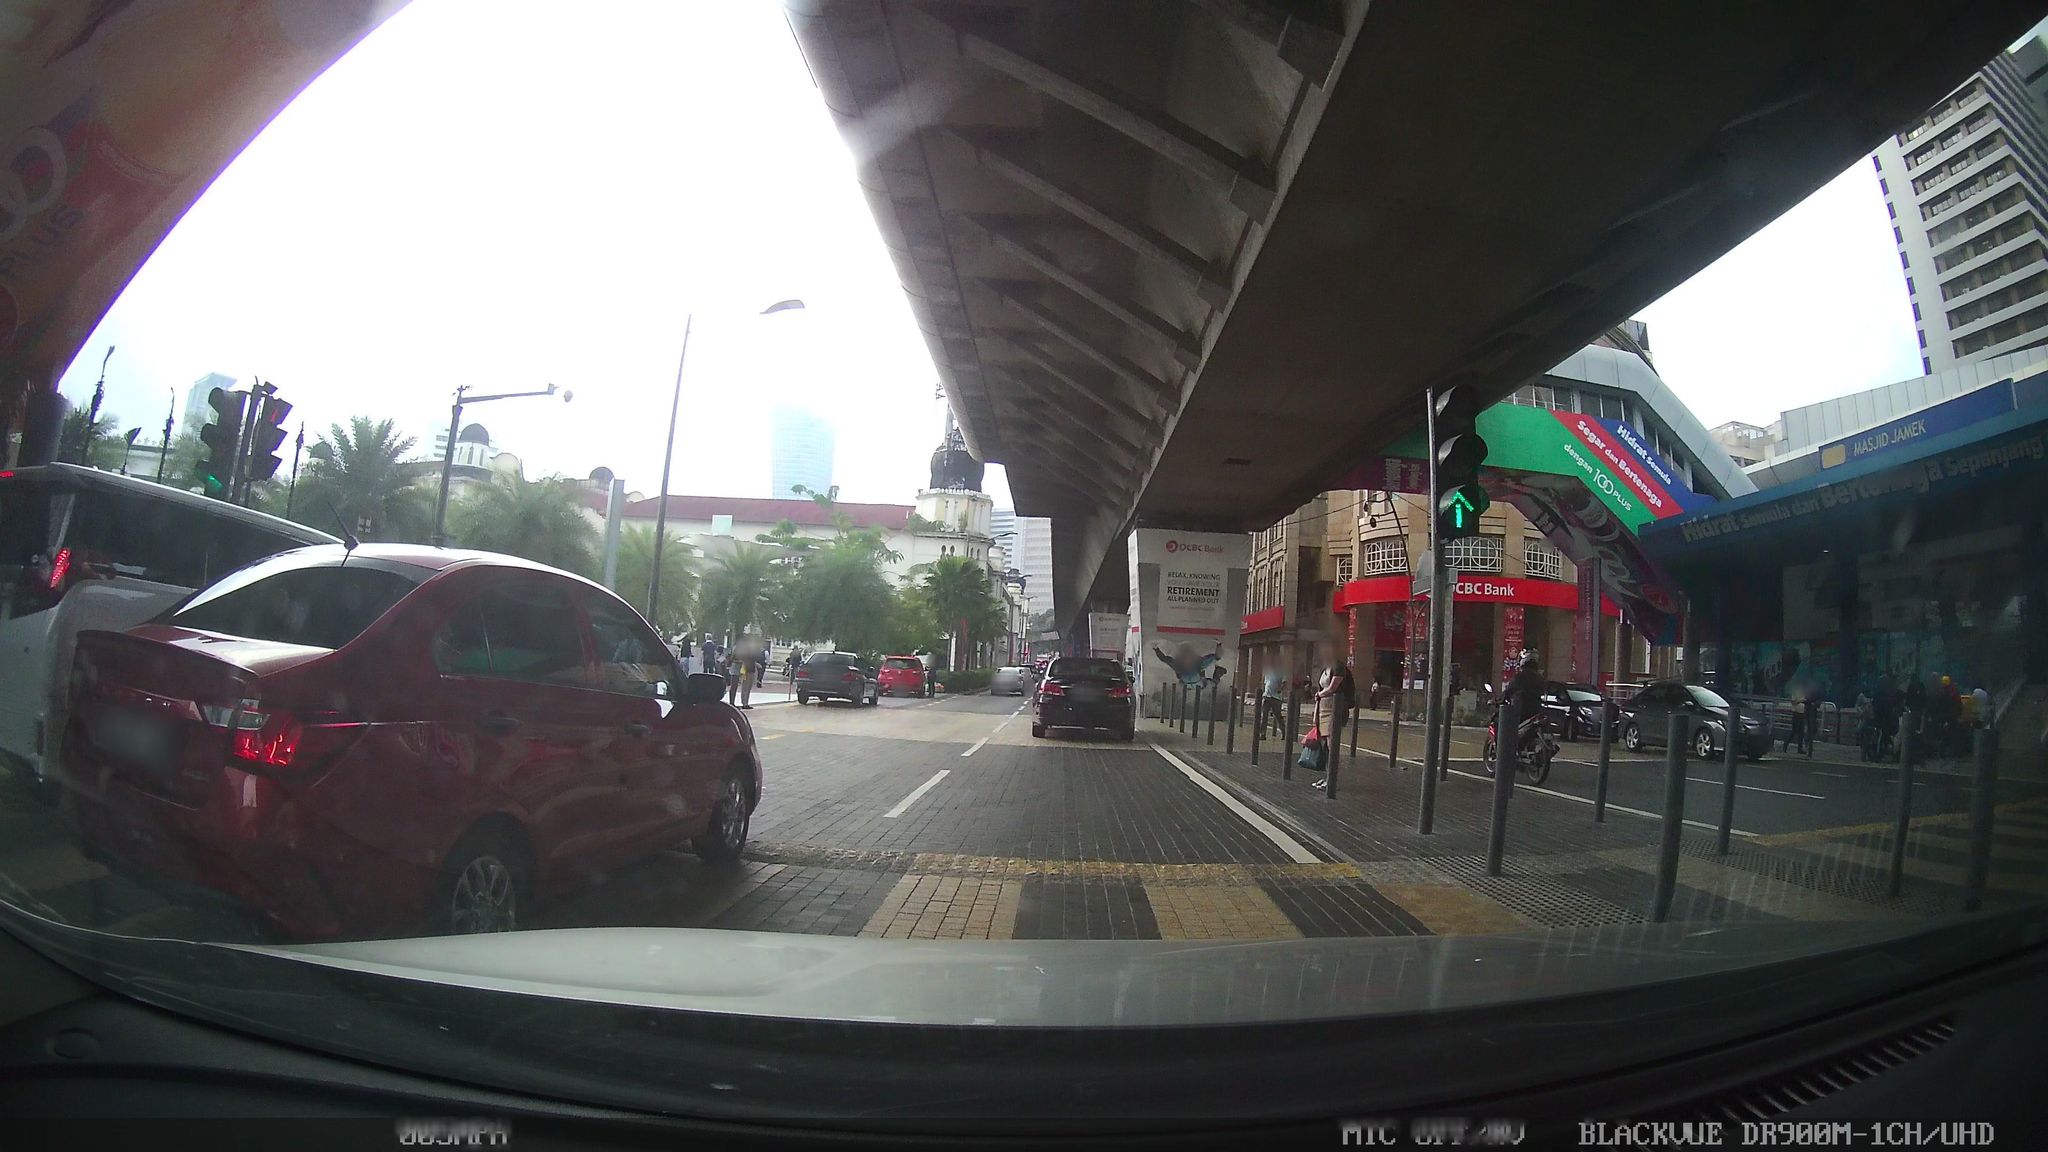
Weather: rainy
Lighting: day
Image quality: good
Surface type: driving surface
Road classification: footway, steps, corridor
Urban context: urban centre
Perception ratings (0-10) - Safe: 1.76, Lively: 7.18, Beautiful: 1.36, Boring: 4.17, Depressing: 3.51, Wealthy: 2.1